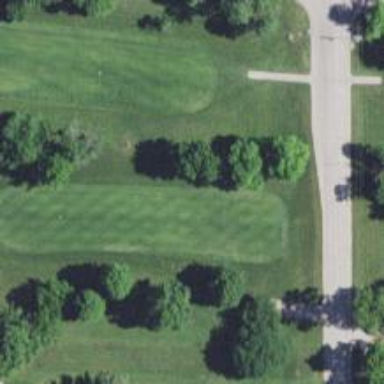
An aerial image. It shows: View of golf hole.